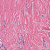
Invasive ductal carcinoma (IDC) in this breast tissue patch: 0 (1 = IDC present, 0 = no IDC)